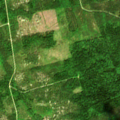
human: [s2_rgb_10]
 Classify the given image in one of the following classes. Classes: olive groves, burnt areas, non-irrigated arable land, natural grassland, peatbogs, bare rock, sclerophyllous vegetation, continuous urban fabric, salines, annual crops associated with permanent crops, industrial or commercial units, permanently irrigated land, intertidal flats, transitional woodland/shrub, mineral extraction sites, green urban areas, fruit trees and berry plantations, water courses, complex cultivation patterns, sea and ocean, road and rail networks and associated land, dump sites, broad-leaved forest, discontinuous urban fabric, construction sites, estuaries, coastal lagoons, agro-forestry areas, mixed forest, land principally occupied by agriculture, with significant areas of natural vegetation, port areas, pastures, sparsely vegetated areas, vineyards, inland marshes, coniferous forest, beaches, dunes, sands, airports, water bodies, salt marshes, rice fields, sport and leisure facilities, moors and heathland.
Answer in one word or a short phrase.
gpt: coniferous forest, mixed forest, transitional woodland/shrub